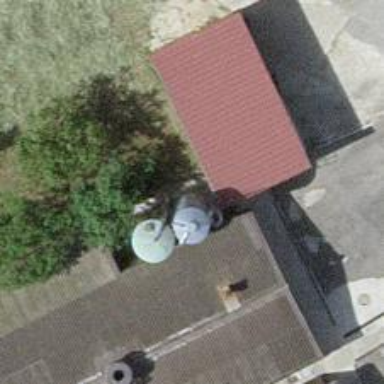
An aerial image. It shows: Silo.